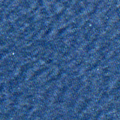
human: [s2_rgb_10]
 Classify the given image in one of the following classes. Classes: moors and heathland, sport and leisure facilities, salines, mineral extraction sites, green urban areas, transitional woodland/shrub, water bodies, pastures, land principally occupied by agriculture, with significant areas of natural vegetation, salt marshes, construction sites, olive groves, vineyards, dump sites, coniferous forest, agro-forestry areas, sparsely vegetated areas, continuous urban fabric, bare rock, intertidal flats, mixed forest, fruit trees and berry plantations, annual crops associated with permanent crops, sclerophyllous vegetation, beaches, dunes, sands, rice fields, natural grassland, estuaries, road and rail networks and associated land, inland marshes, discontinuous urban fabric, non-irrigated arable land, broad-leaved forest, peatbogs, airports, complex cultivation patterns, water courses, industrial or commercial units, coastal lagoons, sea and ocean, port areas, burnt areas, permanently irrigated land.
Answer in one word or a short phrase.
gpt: sea and ocean